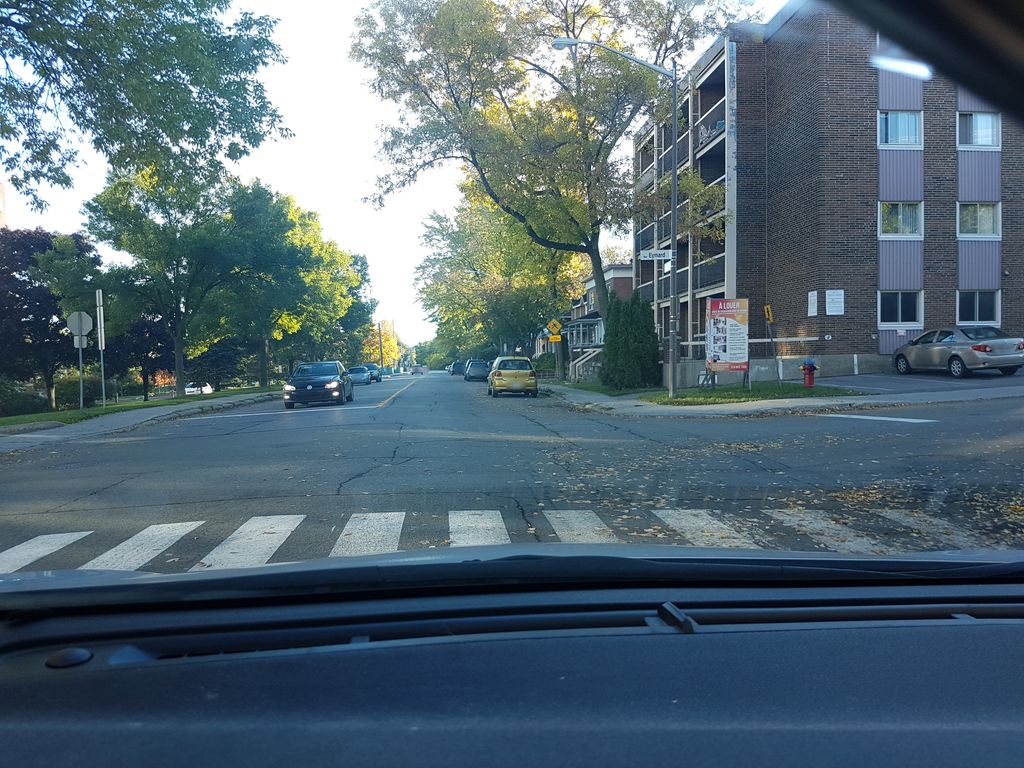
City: quebec_city